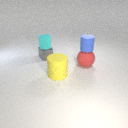
small blue rubber cylinder above large red rubber sphere